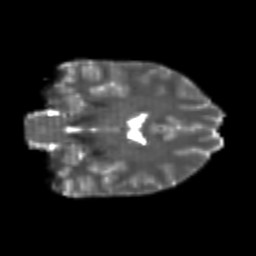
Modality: T2w
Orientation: coronal
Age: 24
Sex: female
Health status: healthy
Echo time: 0.074 s